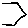
Label: hexagon